Question: I want to create database in phpMyAdmin. I have done these many times before in my old system and old phpMyAdmin version, but currently not able to do it. And tried to search this problem through a lot of question,but couldn't find the answers.
Because Most of them have problem of privilege, but i think i don't have this problem because i have all the privileges.
When i am trying to create database, it doesn't give any error but it just displays "Processing Request".
I am attaching screenshot.

let me know if you can think of any reason behind this.
Any help would be appreciated.
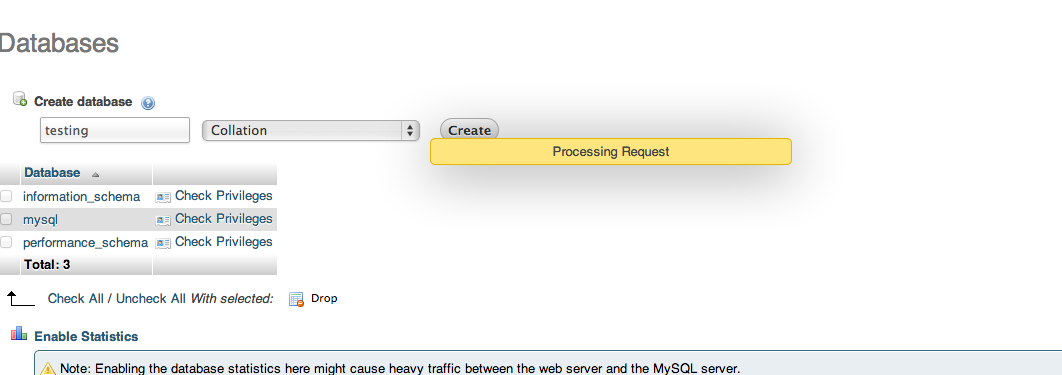
Answer: you should try it after reinstalling phpmyadmin..